Field crop: maize
Growth stage: 1
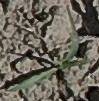
Species: sorghum